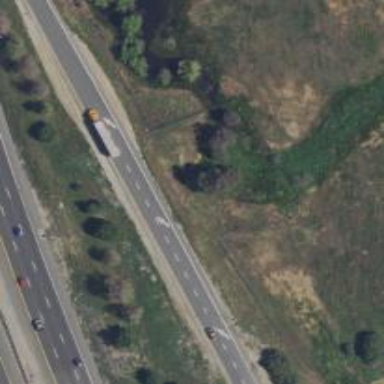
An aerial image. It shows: Motorway link.